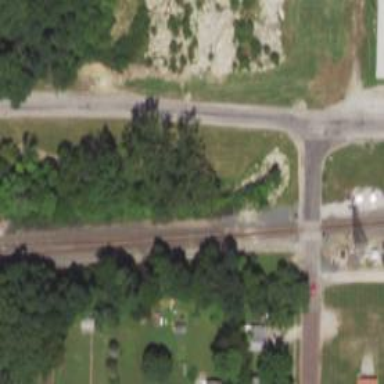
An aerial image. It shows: Railway spur junction.